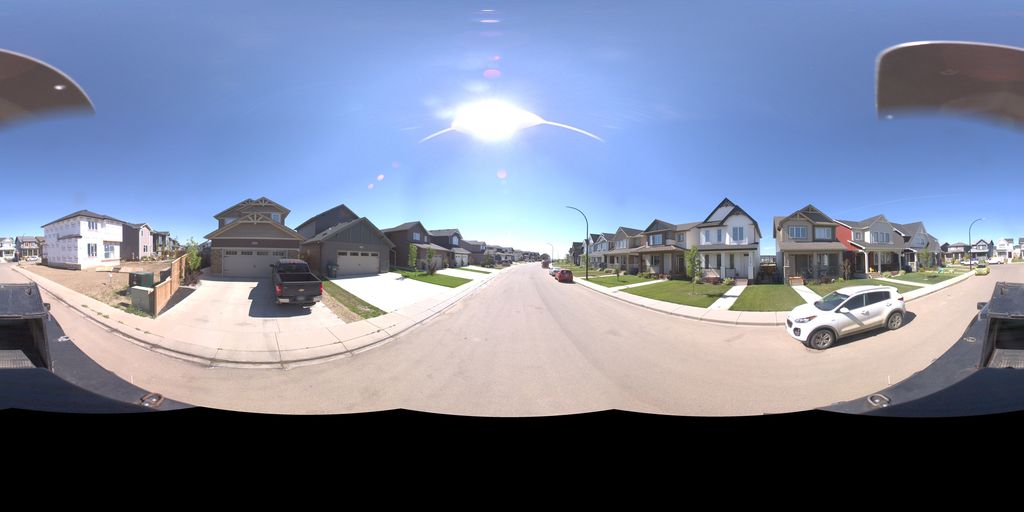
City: saskatoon